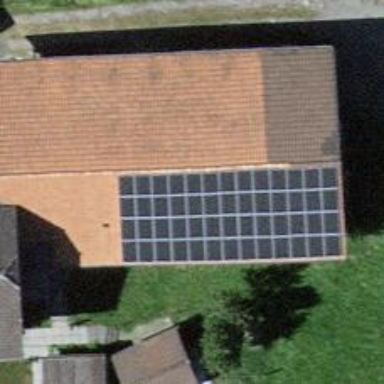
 consisting of solar photovoltaic panels."